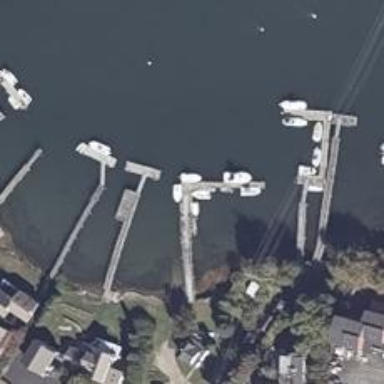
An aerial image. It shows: Man-made pier.